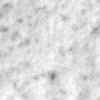
Label: no_change